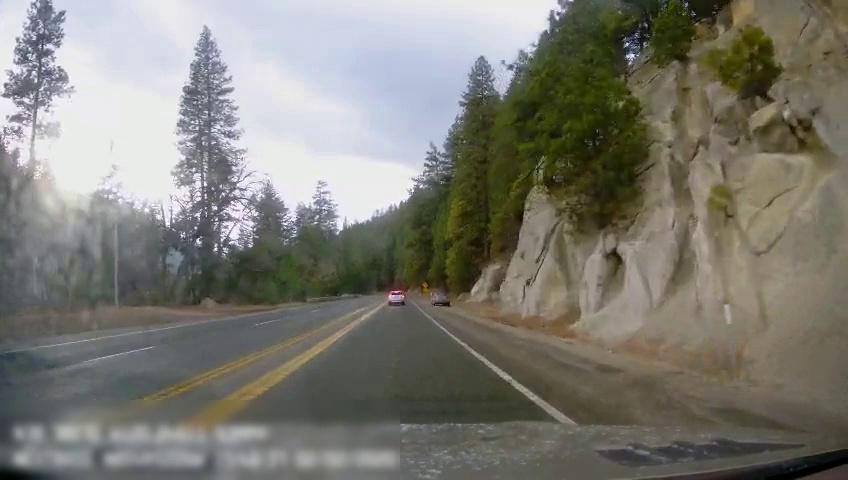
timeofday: Day
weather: Sunny
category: Drivable Space
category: Vehicles | SUV
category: Vehicles | Car
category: Lanes | Alternate Lane
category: Lanes | Current Lane
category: Lanes | Opposite Lane
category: Lanes | Opposite Lane
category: Lanes | Opposite Lane
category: Lanes | Opposite Lane
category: Lanes | Opposite Lane